Chest X-ray. View position: PA
Patient age: 65
Patient sex: F
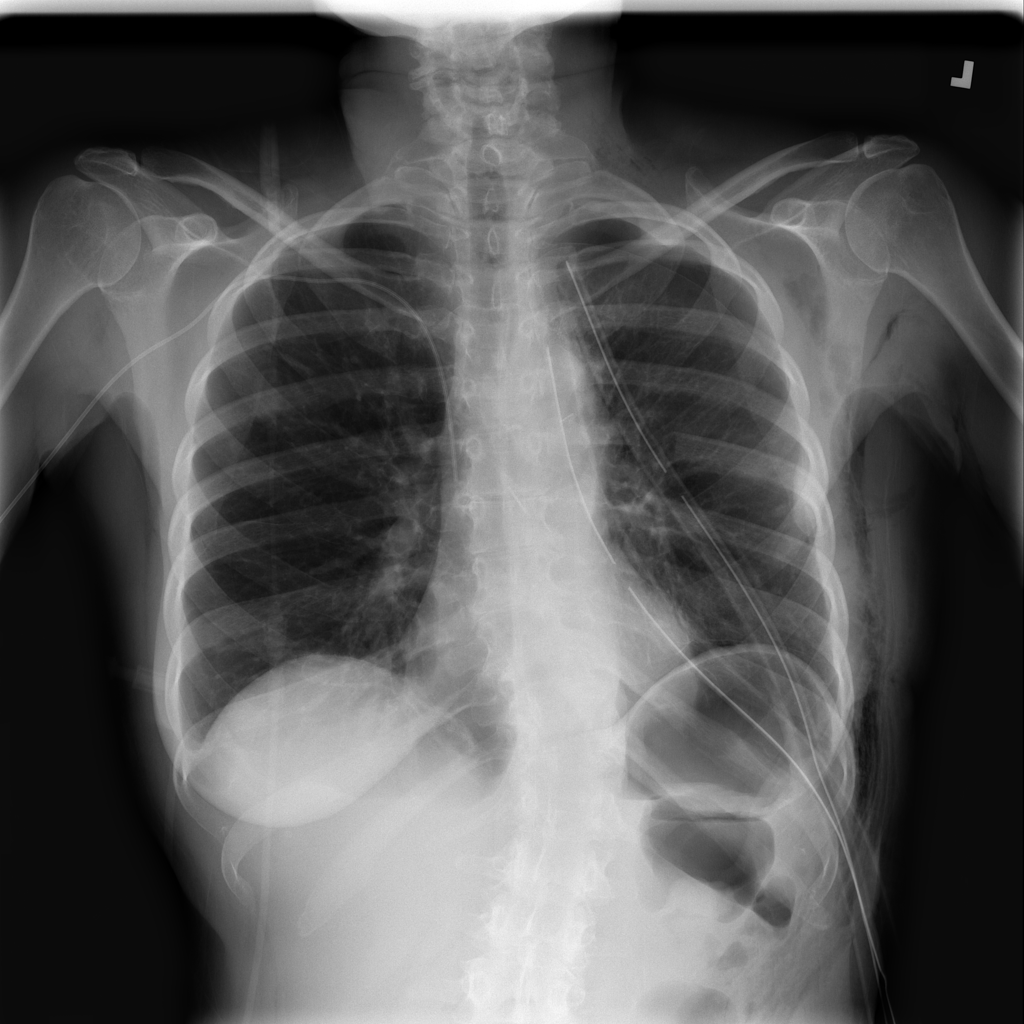
Finding: Pneumothorax